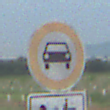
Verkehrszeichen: VerbotKraftwagen
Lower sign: MehrspurigeFahrzeugeFrei9
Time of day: SunriseSunset
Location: Outdoor (Nature)
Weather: PartlyCloudy
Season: NotSpecified
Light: Natural